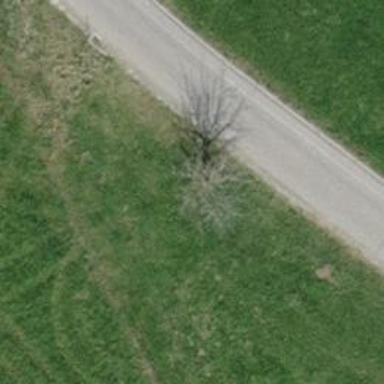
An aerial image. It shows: Agricultural area with broadleaved deciduous trees.